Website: bh-photo
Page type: customer-info-address
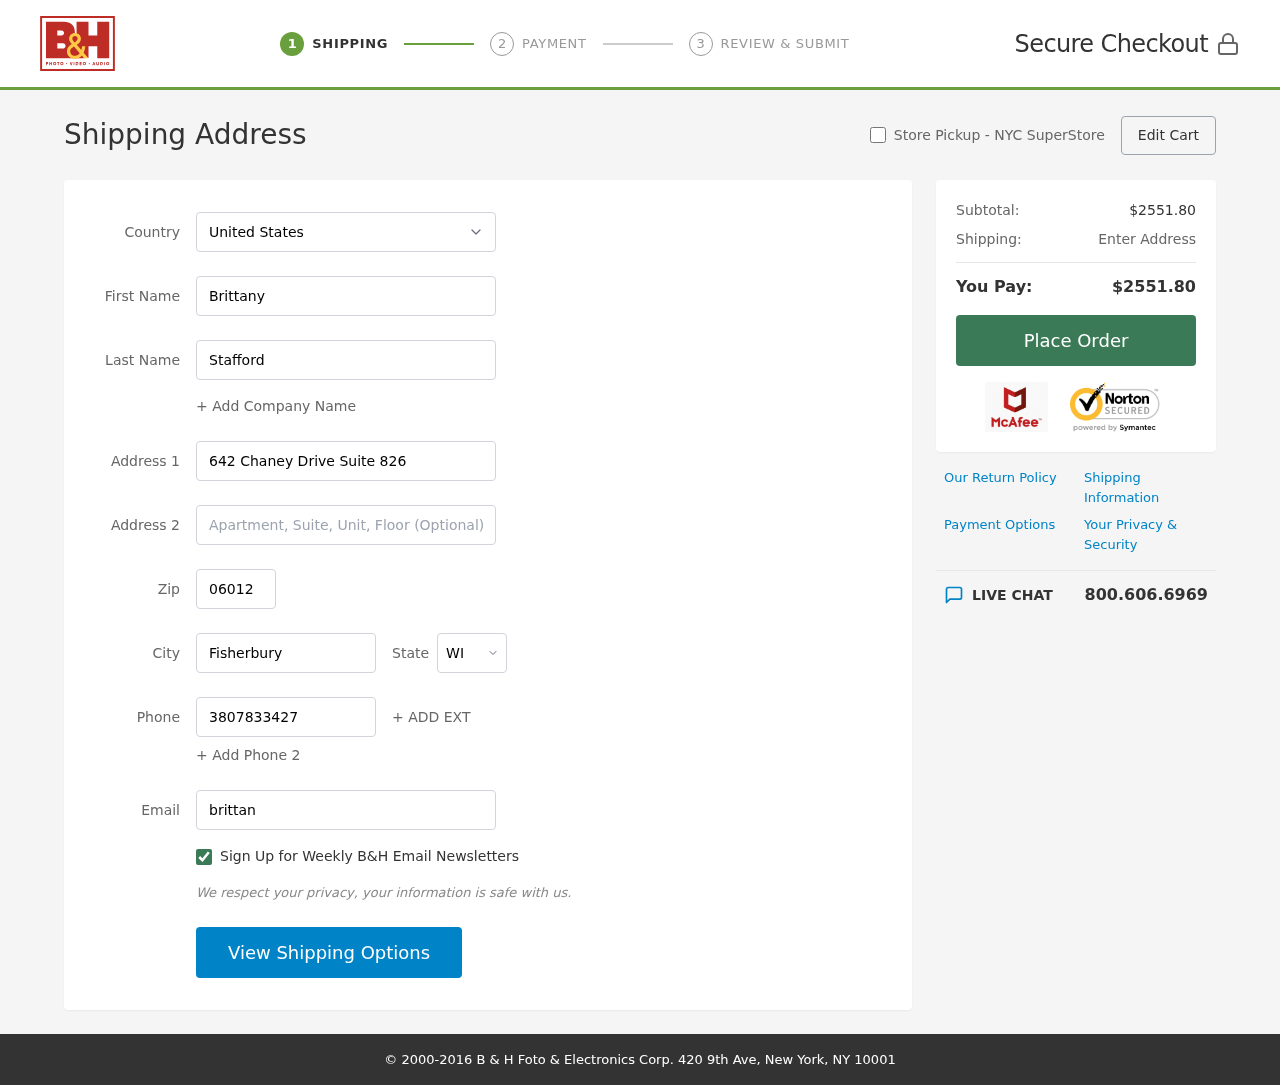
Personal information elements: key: PII_CITY
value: Fisherbury
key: PII_COUNTRY
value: United States
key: PII_EMAIL
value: brittany.stafford@hotmail.com
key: PII_FIRSTNAME
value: Brittany
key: PII_LASTNAME
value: Stafford
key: PII_PHONE
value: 3807833427
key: PII_POSTCODE
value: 06012
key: PII_STATE_ABBR
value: WI
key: PII_STREET
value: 642 Chaney Drive Suite 826
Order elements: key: ORDER_SUBTOTAL
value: $2551.80
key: ORDER_TOTAL
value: $2551.80